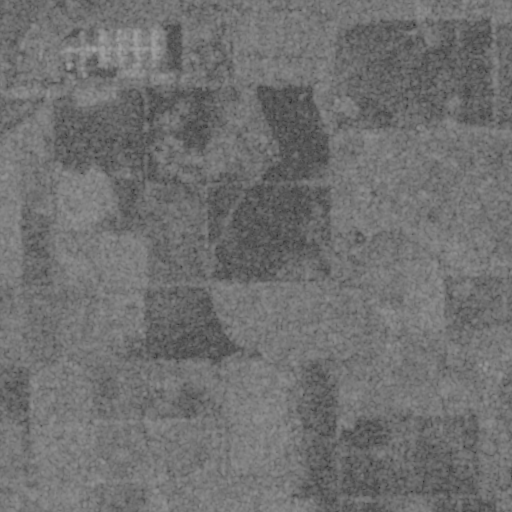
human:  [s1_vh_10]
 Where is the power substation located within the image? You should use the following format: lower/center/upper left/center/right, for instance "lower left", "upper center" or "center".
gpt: The power substation is located in the upper left of the image.
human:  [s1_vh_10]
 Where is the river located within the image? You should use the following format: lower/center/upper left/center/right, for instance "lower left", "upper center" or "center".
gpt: The river is located in the lower right of the image.
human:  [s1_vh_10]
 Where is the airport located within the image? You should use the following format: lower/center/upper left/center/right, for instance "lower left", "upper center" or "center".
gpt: There is no airport in the image.

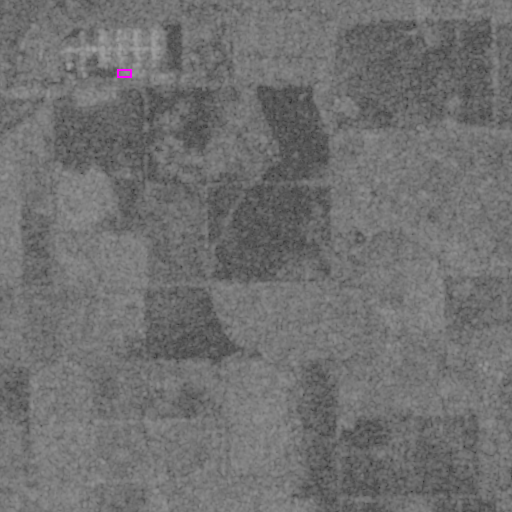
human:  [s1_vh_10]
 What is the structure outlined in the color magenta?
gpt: The structure outlined in magenta is a power substation.
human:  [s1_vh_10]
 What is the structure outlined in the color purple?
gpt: There is no purple outline.